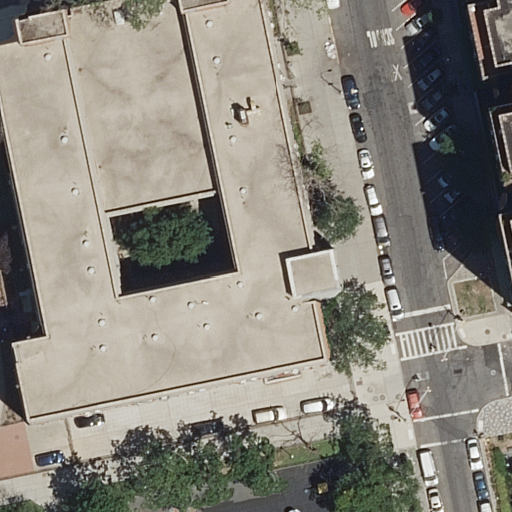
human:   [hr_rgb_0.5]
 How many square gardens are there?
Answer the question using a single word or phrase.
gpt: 0

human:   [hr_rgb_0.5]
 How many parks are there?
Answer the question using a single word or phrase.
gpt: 1

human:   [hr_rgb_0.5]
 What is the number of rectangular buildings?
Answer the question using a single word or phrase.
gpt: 1

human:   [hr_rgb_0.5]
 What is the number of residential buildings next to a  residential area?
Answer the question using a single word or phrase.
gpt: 1

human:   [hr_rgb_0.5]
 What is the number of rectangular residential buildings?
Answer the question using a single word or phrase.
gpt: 0

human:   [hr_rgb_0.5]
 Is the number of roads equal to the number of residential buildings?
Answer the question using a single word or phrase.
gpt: no

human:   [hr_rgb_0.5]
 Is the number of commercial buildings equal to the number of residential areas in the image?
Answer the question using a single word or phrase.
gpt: no

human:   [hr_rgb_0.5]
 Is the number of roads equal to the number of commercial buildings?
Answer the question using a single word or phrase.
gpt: no

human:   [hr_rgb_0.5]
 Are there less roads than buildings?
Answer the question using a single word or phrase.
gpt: no

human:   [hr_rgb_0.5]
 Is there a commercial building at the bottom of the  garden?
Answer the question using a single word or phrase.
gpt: no

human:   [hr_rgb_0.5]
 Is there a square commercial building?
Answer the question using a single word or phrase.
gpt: no

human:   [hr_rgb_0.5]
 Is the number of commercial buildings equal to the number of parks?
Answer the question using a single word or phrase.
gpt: no

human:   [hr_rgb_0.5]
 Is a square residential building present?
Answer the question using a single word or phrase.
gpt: no

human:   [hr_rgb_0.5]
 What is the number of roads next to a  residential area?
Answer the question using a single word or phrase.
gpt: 12

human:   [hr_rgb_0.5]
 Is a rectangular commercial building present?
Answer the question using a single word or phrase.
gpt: no

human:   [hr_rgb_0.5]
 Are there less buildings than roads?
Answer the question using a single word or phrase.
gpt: yes

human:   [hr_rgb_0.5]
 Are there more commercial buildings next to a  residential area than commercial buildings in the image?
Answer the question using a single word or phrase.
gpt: no

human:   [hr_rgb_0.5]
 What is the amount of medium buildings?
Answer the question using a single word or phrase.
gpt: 0

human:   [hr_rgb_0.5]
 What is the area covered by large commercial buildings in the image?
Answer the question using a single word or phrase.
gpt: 0m2

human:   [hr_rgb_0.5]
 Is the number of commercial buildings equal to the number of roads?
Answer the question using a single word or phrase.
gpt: no

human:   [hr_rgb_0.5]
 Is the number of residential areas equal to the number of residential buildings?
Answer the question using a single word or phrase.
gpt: no

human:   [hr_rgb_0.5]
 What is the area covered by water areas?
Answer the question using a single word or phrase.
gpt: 0m2

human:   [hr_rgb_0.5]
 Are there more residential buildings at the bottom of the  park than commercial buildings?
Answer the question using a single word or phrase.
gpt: no

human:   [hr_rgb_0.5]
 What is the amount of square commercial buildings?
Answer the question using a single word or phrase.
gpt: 0

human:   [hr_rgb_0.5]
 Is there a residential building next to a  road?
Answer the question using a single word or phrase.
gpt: yes

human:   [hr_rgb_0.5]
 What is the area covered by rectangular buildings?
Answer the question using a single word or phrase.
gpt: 55m2

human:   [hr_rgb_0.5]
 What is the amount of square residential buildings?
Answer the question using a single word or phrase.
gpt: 0

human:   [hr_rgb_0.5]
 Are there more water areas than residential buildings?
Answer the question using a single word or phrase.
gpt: no

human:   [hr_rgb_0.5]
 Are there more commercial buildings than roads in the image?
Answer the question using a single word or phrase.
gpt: no

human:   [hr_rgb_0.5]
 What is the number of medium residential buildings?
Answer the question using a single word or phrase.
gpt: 0

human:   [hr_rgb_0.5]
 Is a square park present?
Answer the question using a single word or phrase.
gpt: no

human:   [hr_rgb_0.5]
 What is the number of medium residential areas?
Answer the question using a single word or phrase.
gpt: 0

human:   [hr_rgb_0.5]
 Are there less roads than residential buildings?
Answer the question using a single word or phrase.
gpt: no

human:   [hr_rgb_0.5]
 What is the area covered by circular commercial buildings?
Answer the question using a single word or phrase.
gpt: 0m2

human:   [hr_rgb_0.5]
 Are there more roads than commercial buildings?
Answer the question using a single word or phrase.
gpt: yes

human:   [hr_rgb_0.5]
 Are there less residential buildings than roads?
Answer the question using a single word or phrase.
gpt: yes